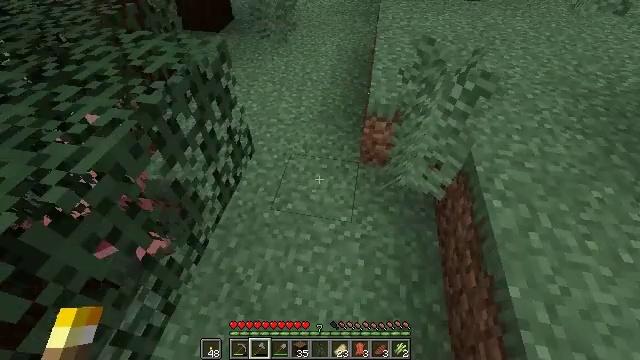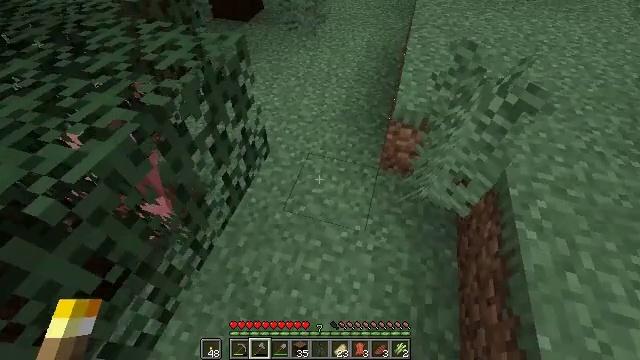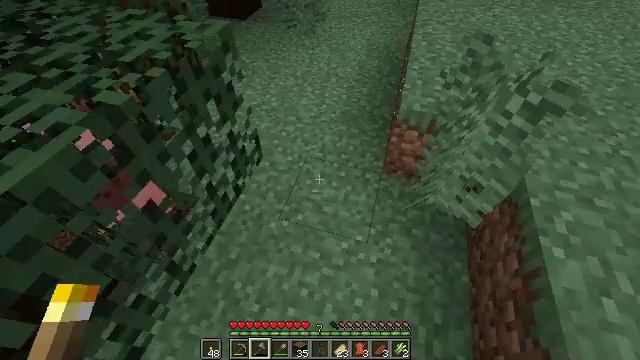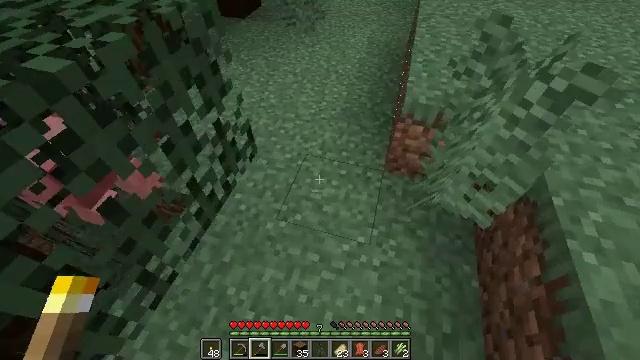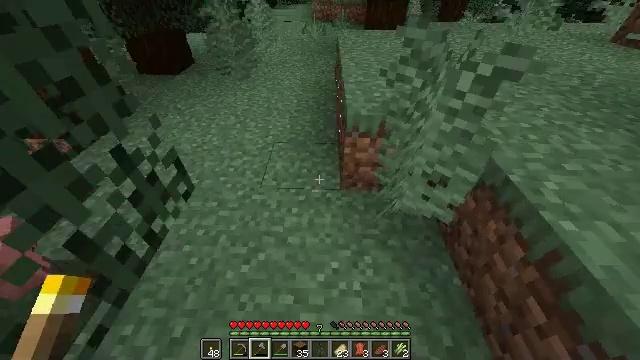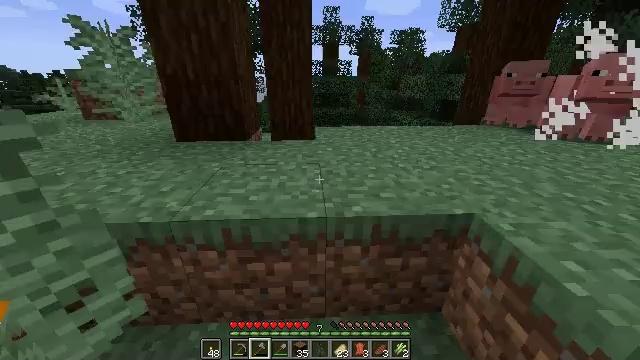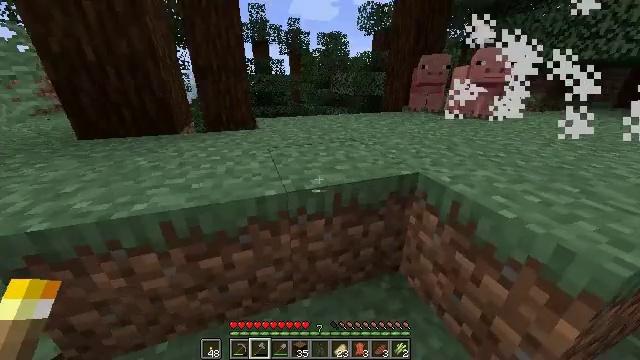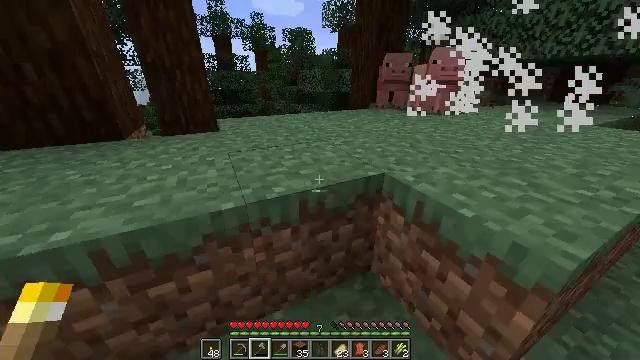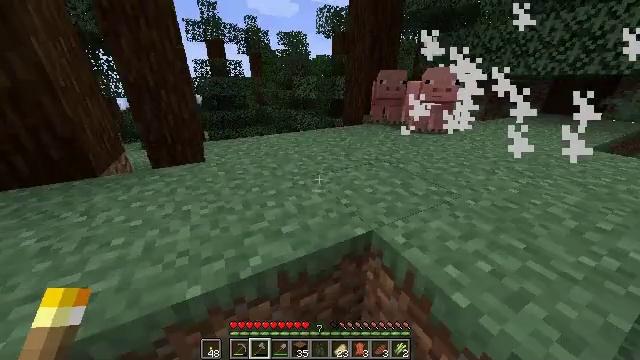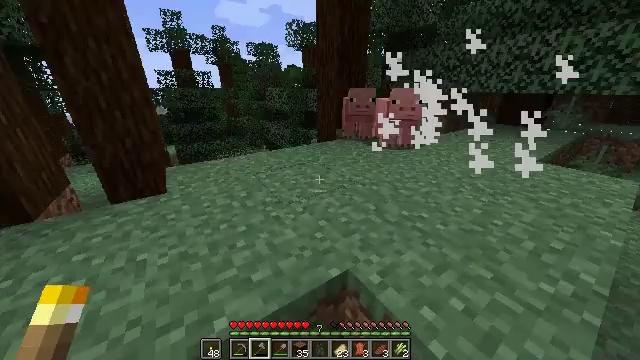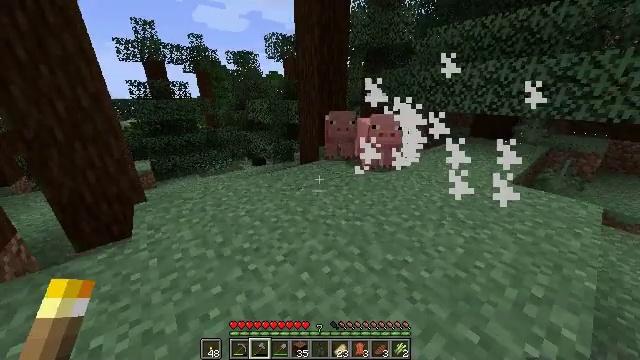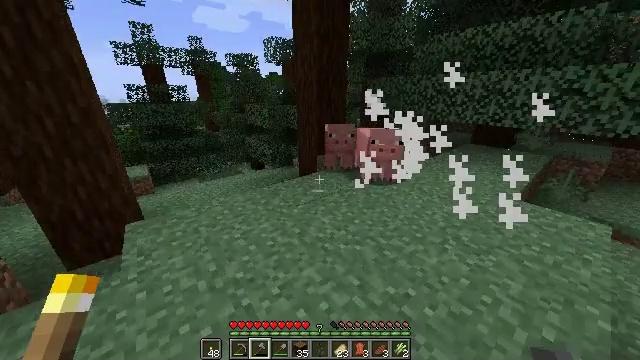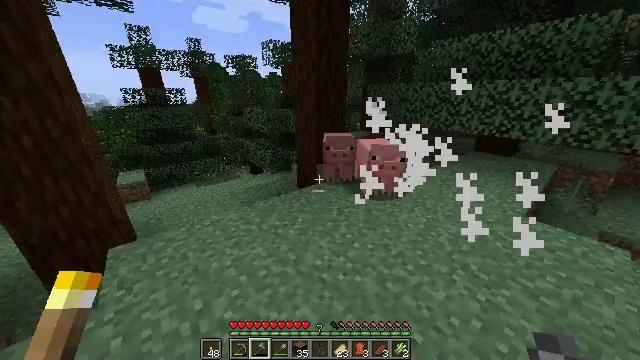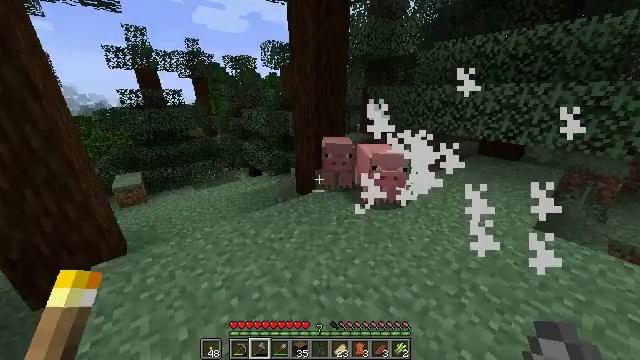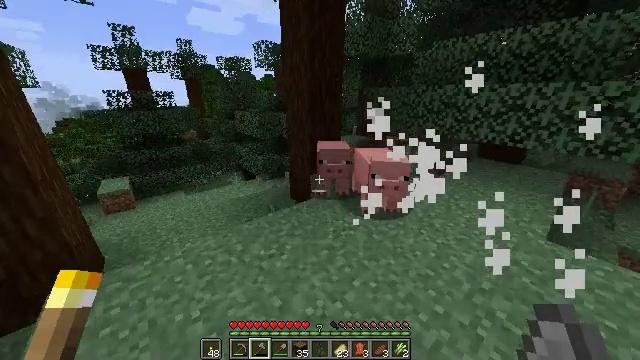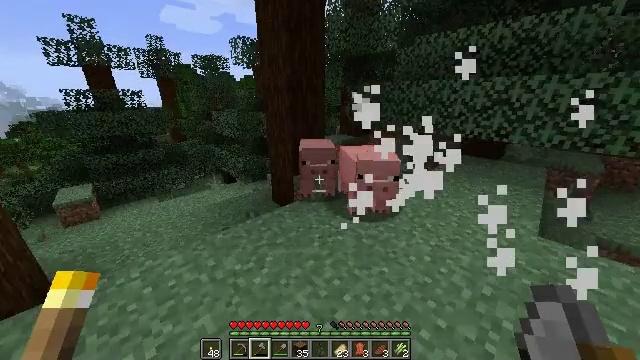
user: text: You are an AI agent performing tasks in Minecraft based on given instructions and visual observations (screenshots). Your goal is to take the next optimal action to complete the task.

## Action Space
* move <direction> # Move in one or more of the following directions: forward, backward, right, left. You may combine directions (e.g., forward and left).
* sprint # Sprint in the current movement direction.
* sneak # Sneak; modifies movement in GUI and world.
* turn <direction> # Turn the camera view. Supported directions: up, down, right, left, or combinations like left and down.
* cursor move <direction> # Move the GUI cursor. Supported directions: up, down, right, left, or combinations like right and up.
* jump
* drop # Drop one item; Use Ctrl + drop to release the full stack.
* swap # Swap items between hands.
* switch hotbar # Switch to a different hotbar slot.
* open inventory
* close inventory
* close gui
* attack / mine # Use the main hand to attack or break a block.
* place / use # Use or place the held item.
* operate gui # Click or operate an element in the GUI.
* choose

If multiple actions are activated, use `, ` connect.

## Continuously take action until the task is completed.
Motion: motion action
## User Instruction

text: Kill the pig.
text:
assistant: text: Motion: move forward, turn left and down
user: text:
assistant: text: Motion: move forward, sprint
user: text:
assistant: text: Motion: move forward, sprint
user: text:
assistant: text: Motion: move forward and move right, sprint, turn right and up
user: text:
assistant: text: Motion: move forward and move right, sprint, turn right and up
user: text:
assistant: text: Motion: move forward and move right, sprint, turn right
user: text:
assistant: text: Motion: move forward and move right, sprint, turn right
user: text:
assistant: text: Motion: move forward and move right, sprint, jump
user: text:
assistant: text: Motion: move forward, sprint, turn right and up, jump
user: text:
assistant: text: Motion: move forward, sprint, turn right and up, jump
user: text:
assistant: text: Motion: move forward, sprint, jump
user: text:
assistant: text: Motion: move forward, sprint
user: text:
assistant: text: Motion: move forward, sprint
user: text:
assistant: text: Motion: move forward, sprint, turn right
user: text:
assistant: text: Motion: move forward, sprint, turn right
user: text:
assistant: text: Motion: move forward, sprint
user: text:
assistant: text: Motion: move forward, turn right
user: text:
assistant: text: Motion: move forward, turn right and down
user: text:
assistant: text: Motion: turn right and down
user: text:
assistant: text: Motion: turn right and down
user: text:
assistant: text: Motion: no_op
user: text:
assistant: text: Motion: no_op
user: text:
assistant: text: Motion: turn down
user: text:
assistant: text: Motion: turn right and down, jump
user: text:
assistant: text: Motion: turn right and down, jump
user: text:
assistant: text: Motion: jump
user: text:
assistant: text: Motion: jump
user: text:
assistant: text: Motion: no_op
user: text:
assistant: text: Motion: turn down
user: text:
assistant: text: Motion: no_op